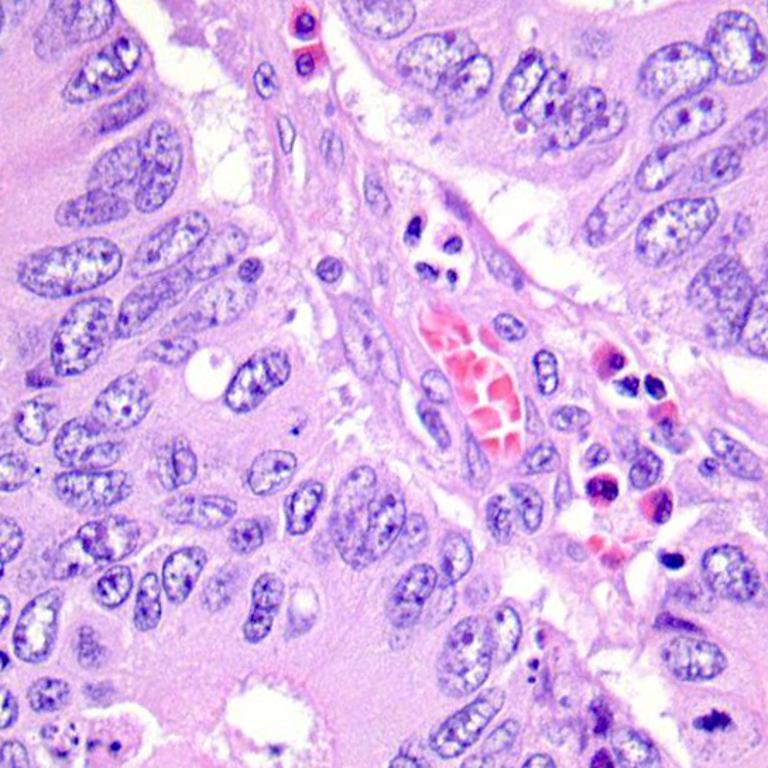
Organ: colon
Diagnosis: adenocarcinomas